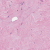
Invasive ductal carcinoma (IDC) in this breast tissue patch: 0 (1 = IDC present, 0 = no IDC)